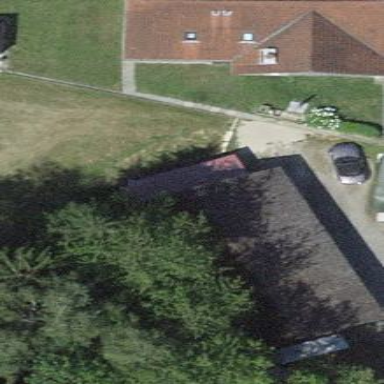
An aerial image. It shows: Carport with tiled roof.